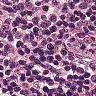
Metastatic tissue present: no